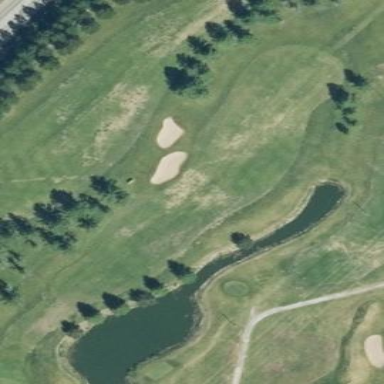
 serving as water hazard for golf course."